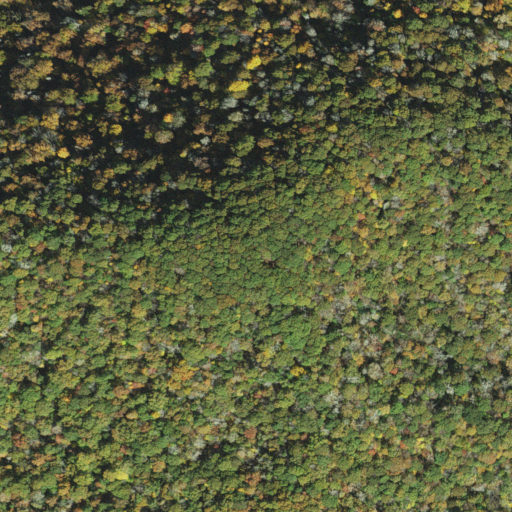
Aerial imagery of mountain in North Carolina named Newton Bald containing deciduous forest, mixed forest, and evergreen forest